Milling tool wear sample.
Tool blade image: 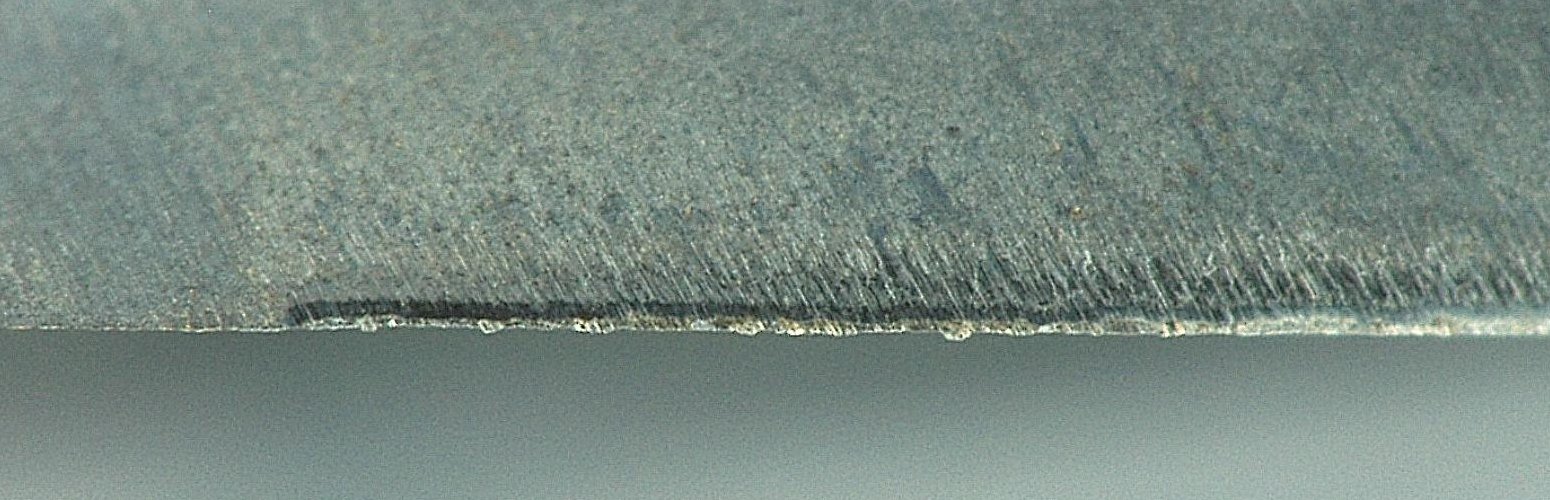
Chip image: 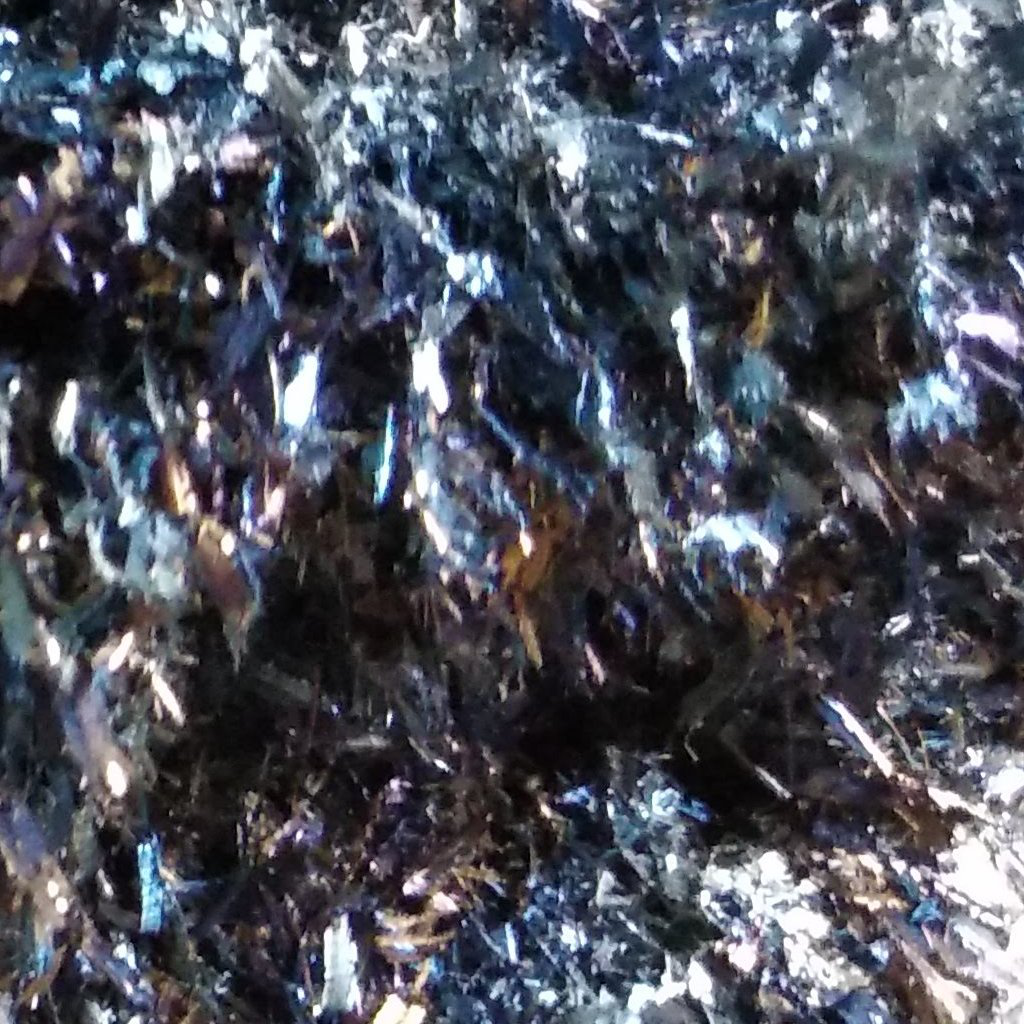
Workpiece image: 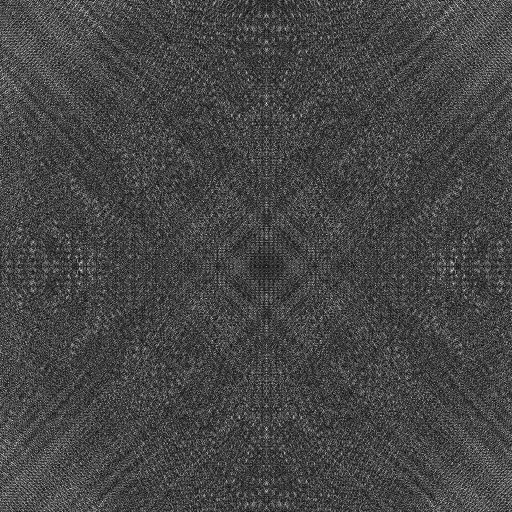
Tool wear state: sharp
Gaps: 6.2
Flank wear: 54.83
Overhang: 12.53
Force-signal Mel-spectrograms (X, Y, Z axes): 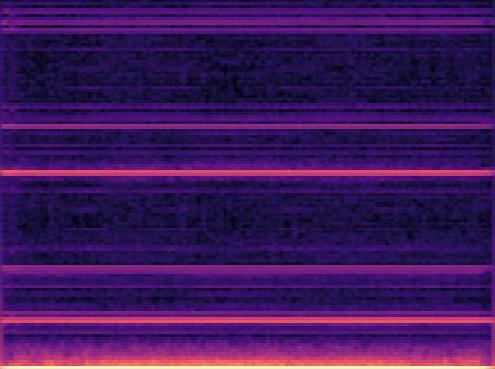 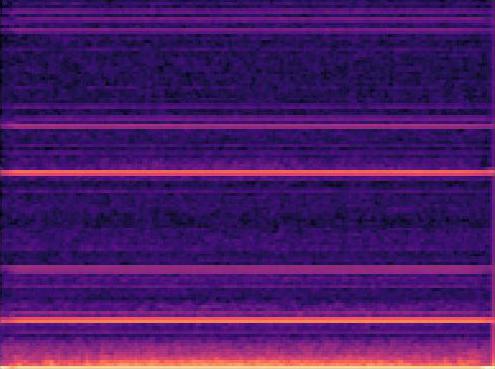 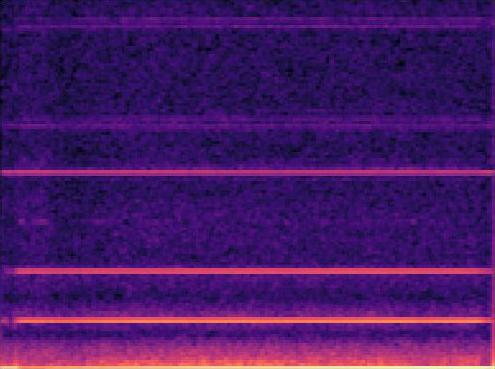
Force-signal scalograms (X, Y, Z axes): 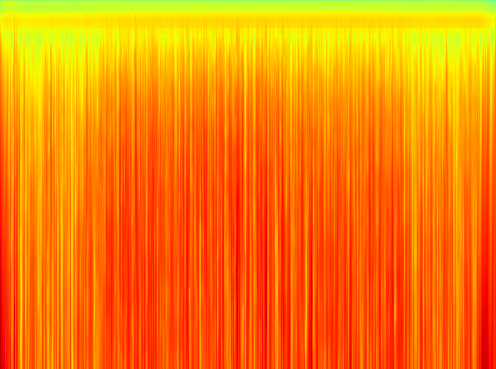 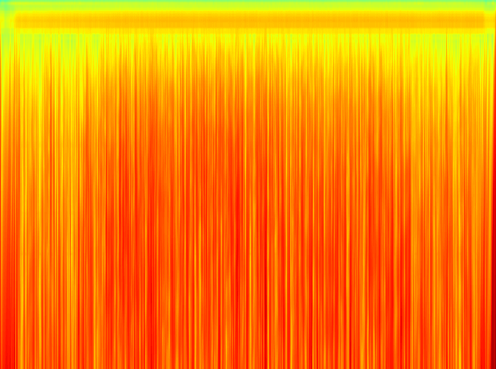 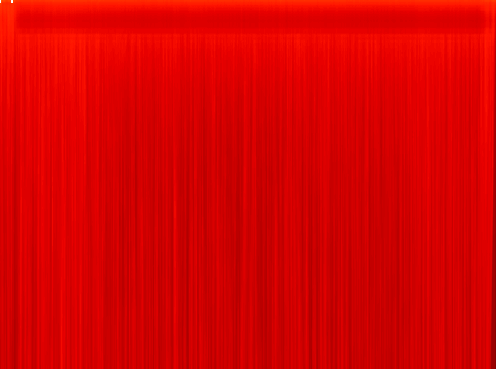
Force phase: initial_break_in_wear